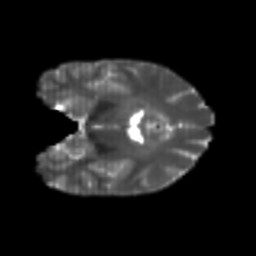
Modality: T2w
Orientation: coronal
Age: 20
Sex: female
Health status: healthy
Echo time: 0.074 s